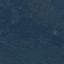
Land use / land cover: Forest